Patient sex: M
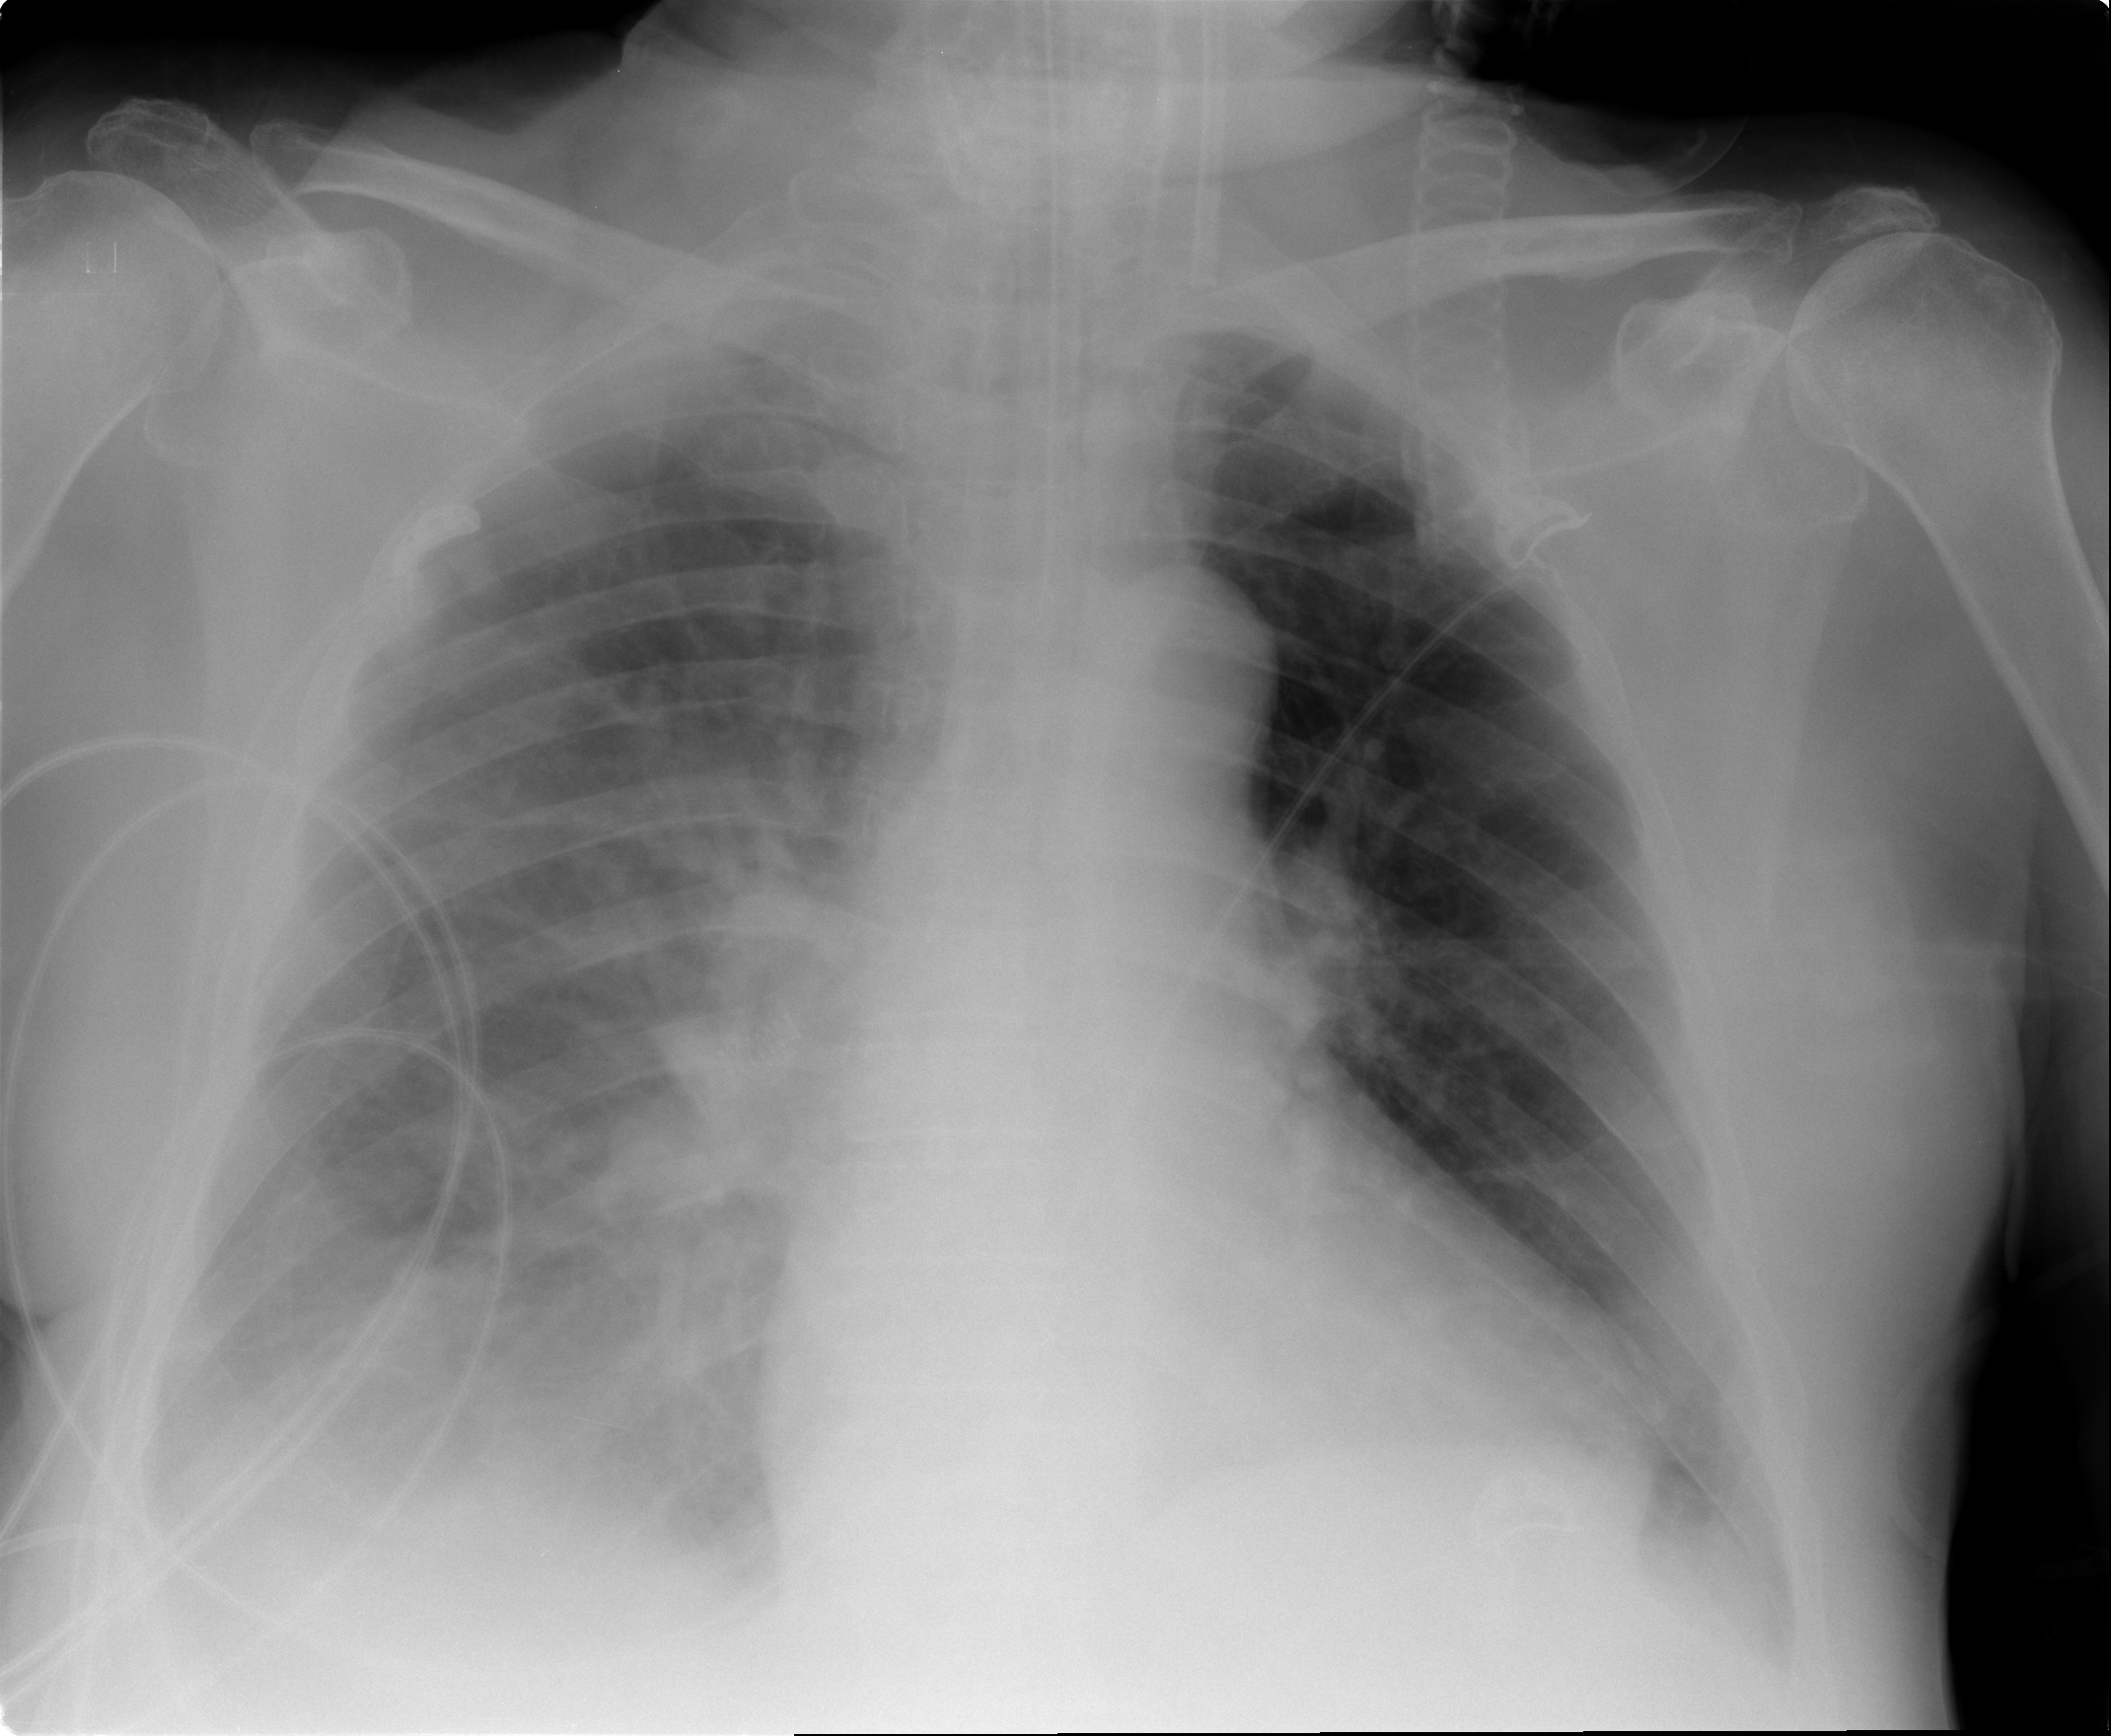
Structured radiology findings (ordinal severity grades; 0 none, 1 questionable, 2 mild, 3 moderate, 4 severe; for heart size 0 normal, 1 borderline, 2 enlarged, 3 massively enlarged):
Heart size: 0
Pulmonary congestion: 0
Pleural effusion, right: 2
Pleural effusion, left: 0
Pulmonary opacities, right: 3
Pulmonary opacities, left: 0
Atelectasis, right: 0
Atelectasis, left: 0